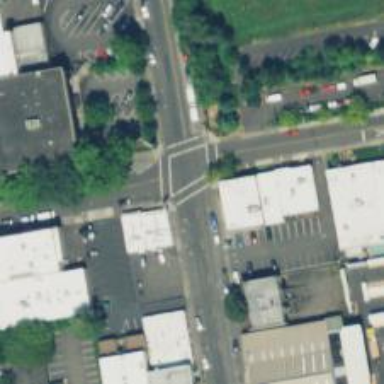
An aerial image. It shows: Marked road crossing.